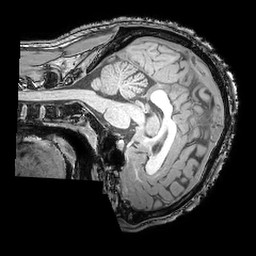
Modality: T1w
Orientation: sagittal
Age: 18
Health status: ill
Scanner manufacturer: philips
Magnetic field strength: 3 T
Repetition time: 0.007 s
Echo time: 0.0035 s